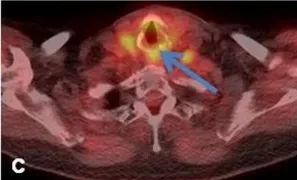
(C) Posttreatment follow-up FDG-PET/CT acquired 2 months after the end of the radiation therapy showed a decrease of the intensity of uptake; persistence of a very low diffuse uptake (SUV 4.9) is noted probably reflecting post-radiation changes (blue arrow).
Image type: radiology (pet)